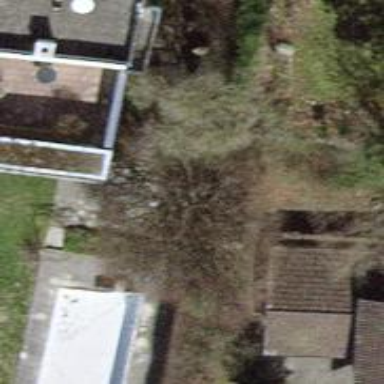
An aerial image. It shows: Urban tree adds touch of nature to the surroundings.